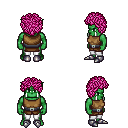
a pixel art fantasy rpg character, male body template, orc, green skin, leather chest armor, white pants, pink curly afro hairstyle, metal boots, four views (front, back, left, right), 2x2 character sprite sheet, small pixel art, hard edges, no anti-aliasing